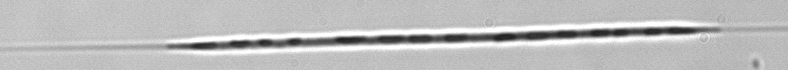
Label: Rhizosolenia